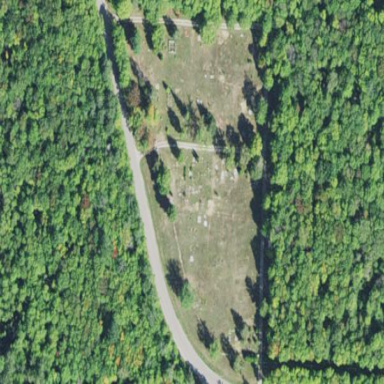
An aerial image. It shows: Cemetery.